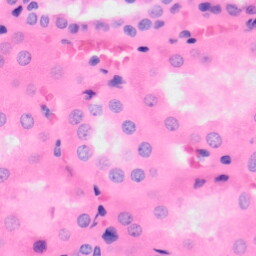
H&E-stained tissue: Kidney